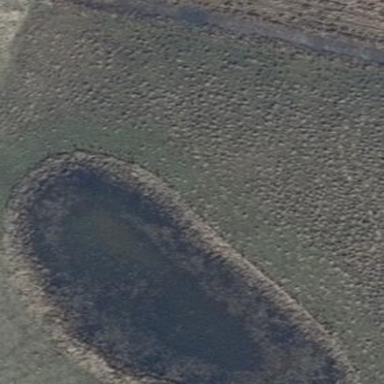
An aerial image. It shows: Peaceful pond surrounded by nature.